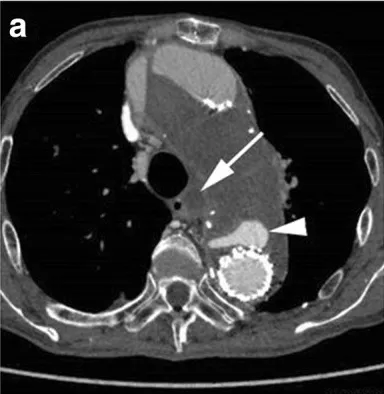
A and b. Two stent-grafts were inserted into the region extending from the aortic arch (elephant trunk) to the descending aorta. CT showed a type 2 endoleak. The pseudoaneurysms remained (arrows).
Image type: radiology (ct)